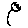
Label: flower